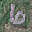
Label: 6